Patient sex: F
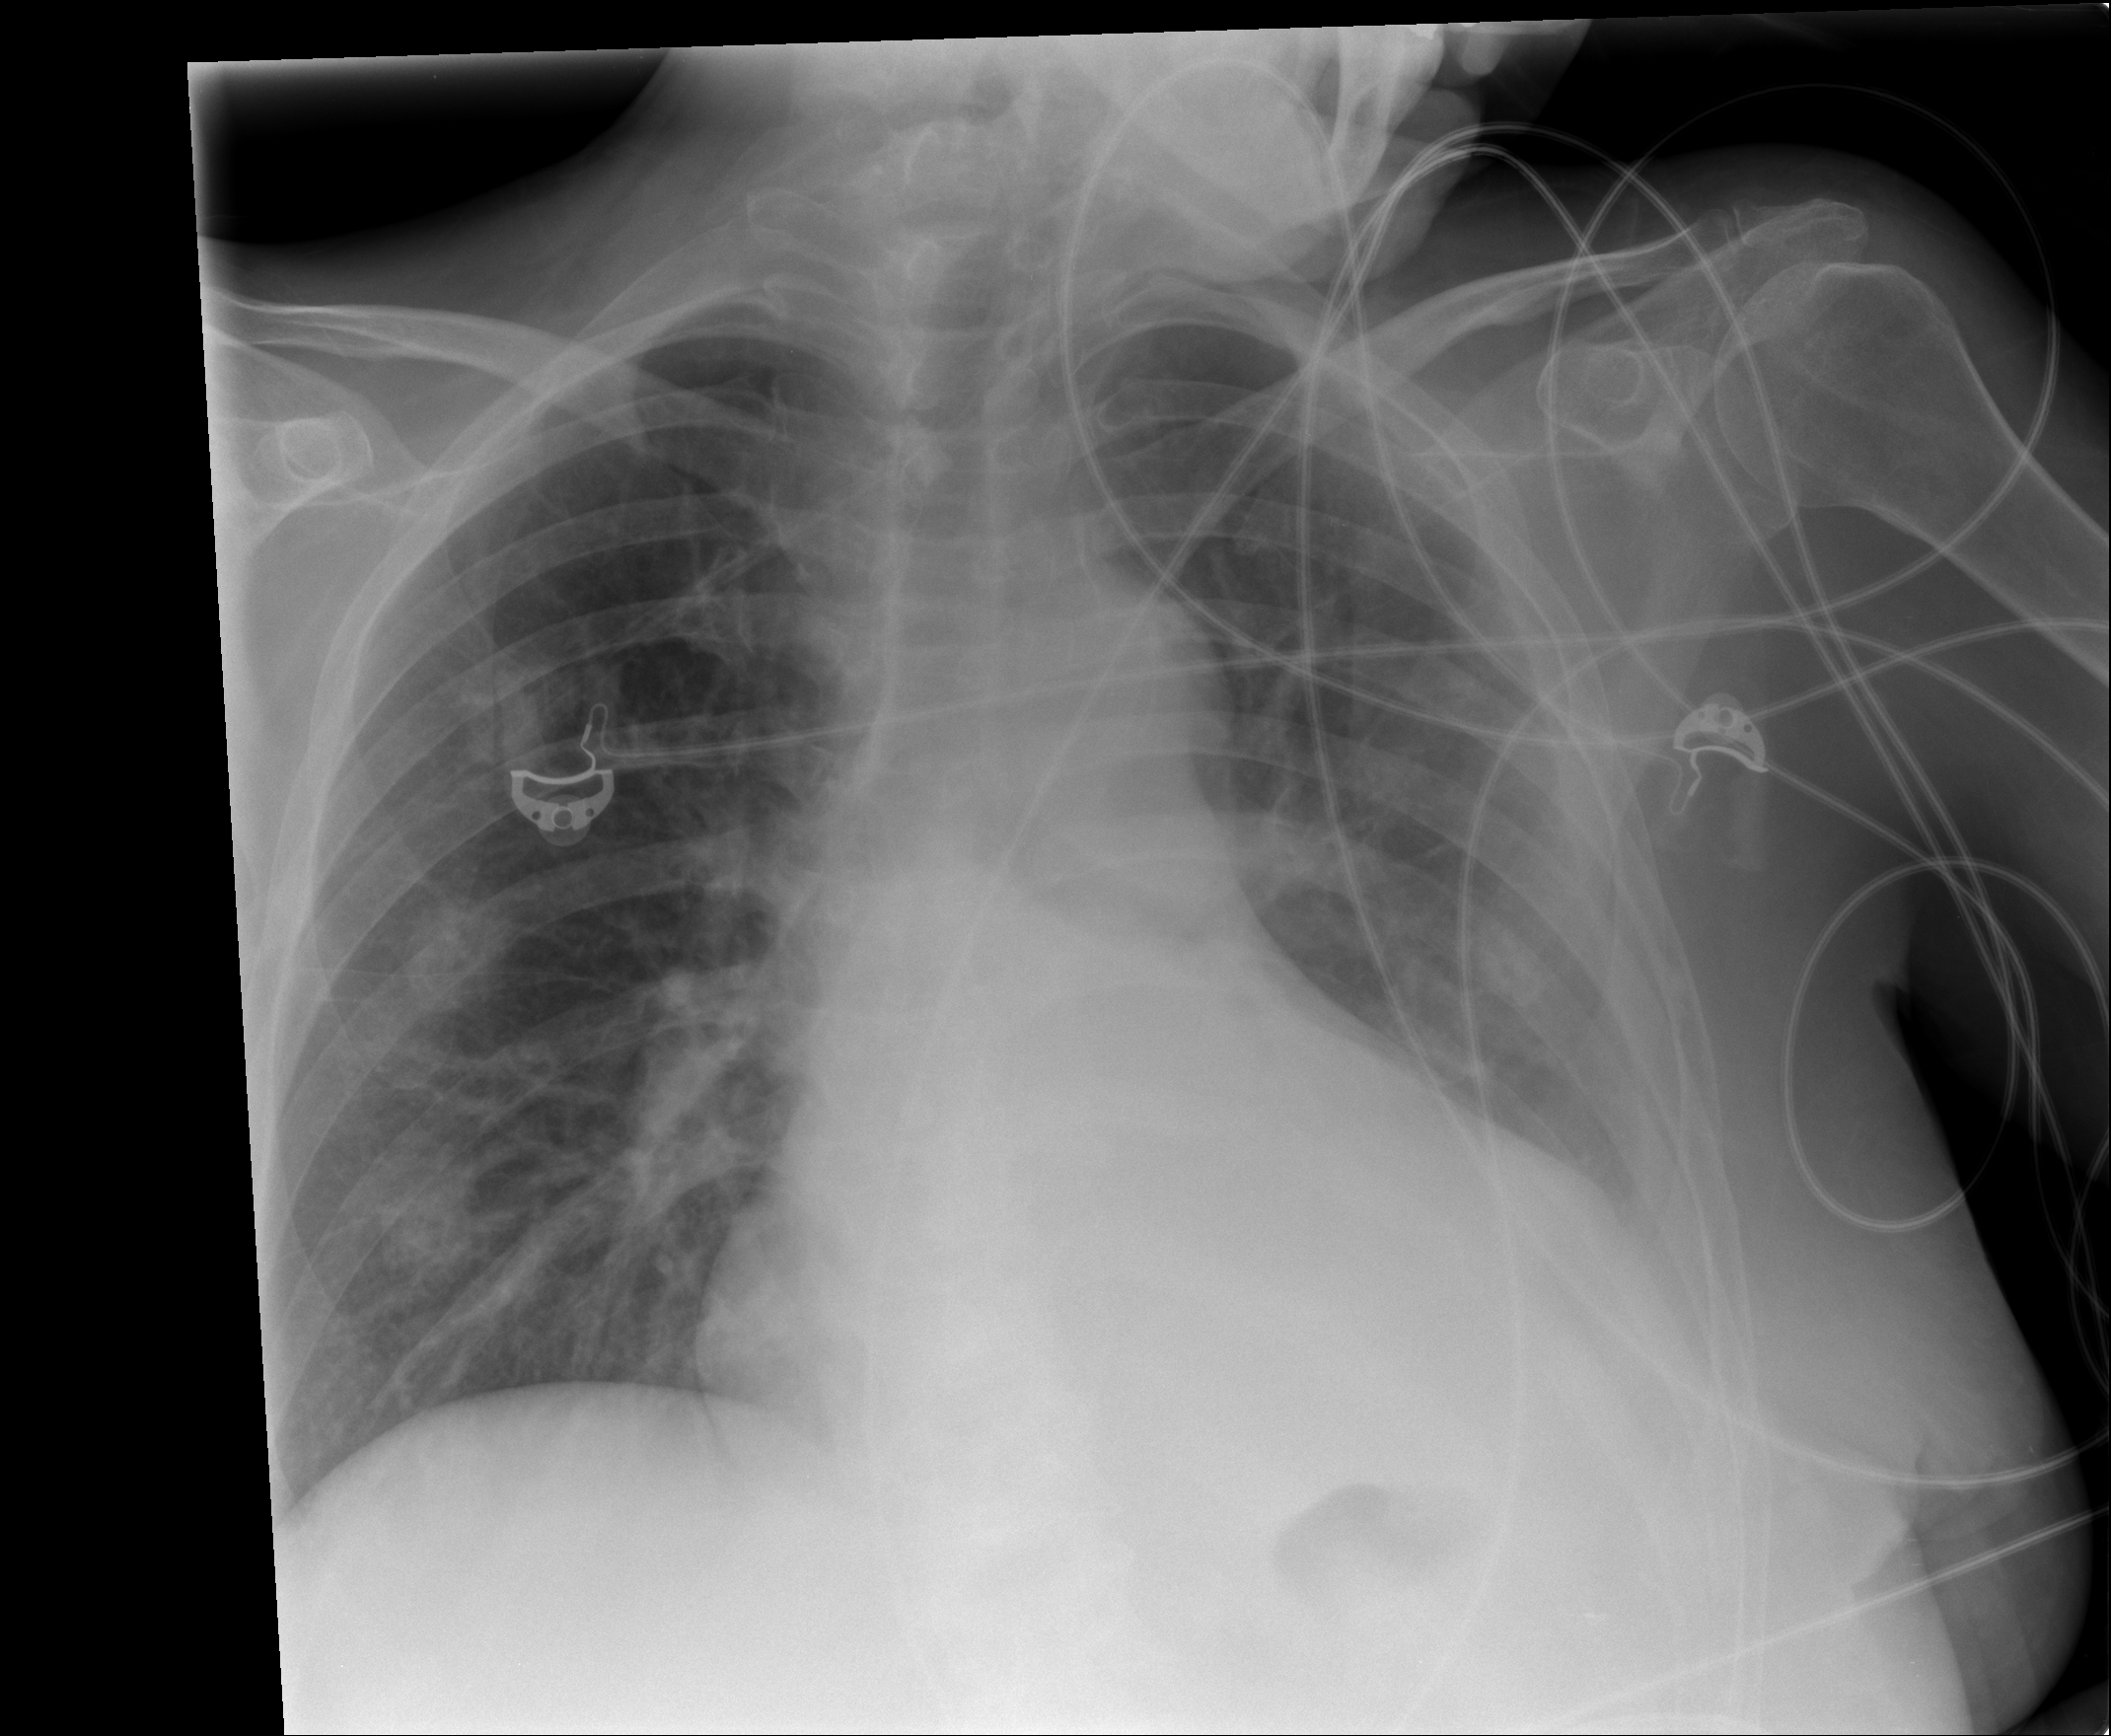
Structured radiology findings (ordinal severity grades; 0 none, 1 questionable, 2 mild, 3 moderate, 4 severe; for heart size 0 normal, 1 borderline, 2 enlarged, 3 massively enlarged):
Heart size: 2
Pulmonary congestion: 1
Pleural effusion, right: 0
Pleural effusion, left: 2
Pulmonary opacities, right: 0
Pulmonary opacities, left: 1
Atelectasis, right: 0
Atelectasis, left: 2